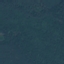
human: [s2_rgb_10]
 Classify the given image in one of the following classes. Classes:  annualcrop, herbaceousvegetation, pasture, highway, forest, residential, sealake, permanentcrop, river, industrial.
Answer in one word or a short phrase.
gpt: Forest